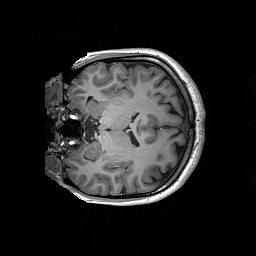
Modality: T1w
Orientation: coronal
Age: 19
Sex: female
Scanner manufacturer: siemens
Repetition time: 2.2 s
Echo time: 0.00244 s